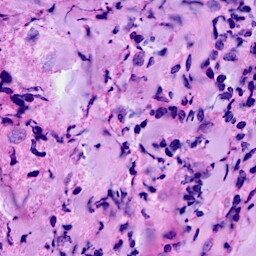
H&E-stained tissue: Breast